Interaction volume radius: 10 \u00c5
Interaction volume height: 25 \u00c5
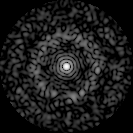
Disorder parameter: 0.8442